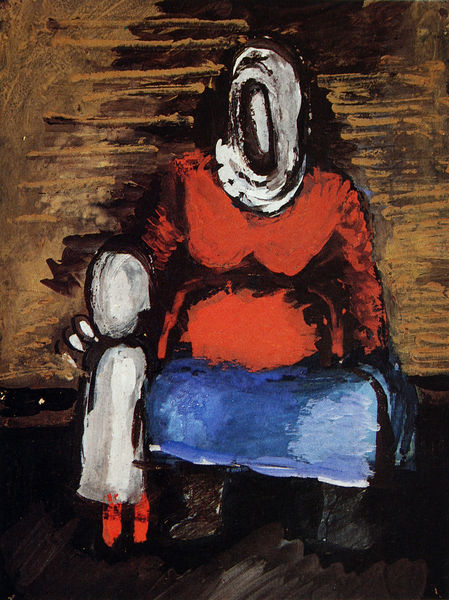
Titel: Frau mit Kind
Künstler: Vera Jermolajewa
Standort: St. Petersburg
Institution: Russisches Museum
Schlagwörter: blau, dunkel, weiß, sitzen, braun, frau, grau, schwarz, rot, tuch, expressionismus, rock, alt, gesicht, stehen, einsam, kind, mutter, traurig, düster, moderne, abstrakt, fläche, modern, treppe, blue, oil, people, red, stairs, white, women, black, dick, empty, expressionism, painting, portrait, room, sitting, skirt, symbolism, woman, brown, striche, griff, stiefel, hand, wood, background, child, mother, sketch, boots, gesichtslos, abstract, kapuze, person, human, shoulder, family, art, signac, shoes, breasts, rough, baby, colour, paint, ghost, humans, hold, mutter mit kind, evil, scary, abstarct, modernism, veil, daughter, missing, hood, holding, spooky, socks, doll, scream, hidden, faceless, anonymous, gipsy, care, oilpainting, covered, ohne geicht, unbelannt, düstern, stielfel, sock, serrat, black floor, red sweater, hand on shoulder, yel